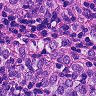
Metastatic tissue present: yes